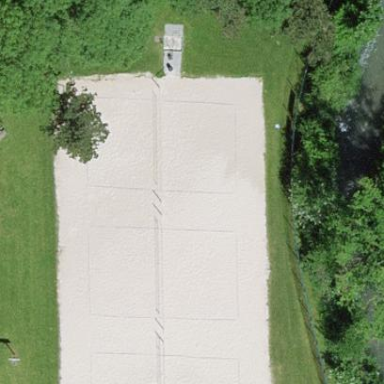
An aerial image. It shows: Sandy pitch designated for beach volleyball.